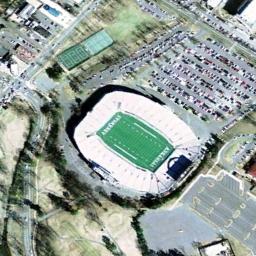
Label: stadium